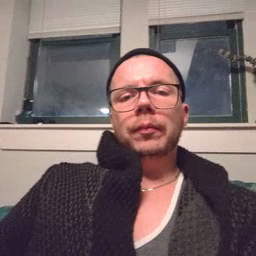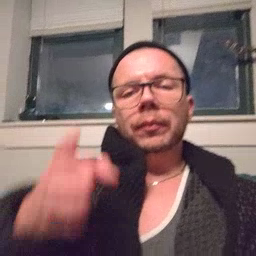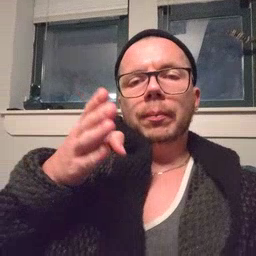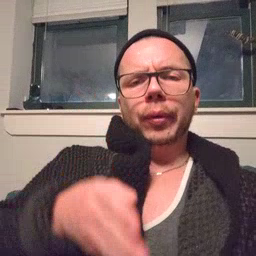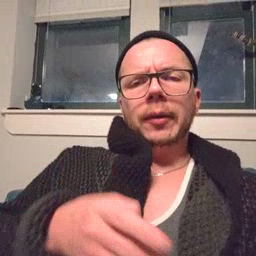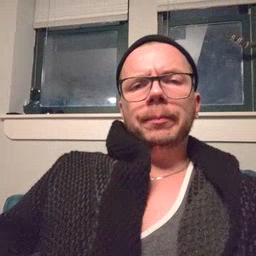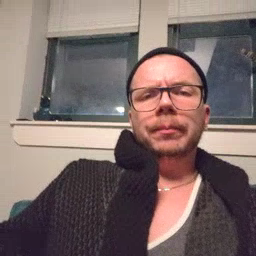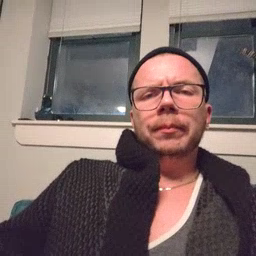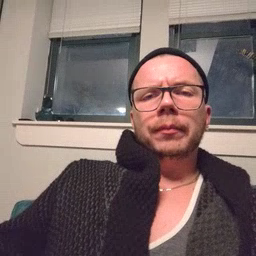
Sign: person